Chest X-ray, PA view. Patient: 55 years old, sex M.
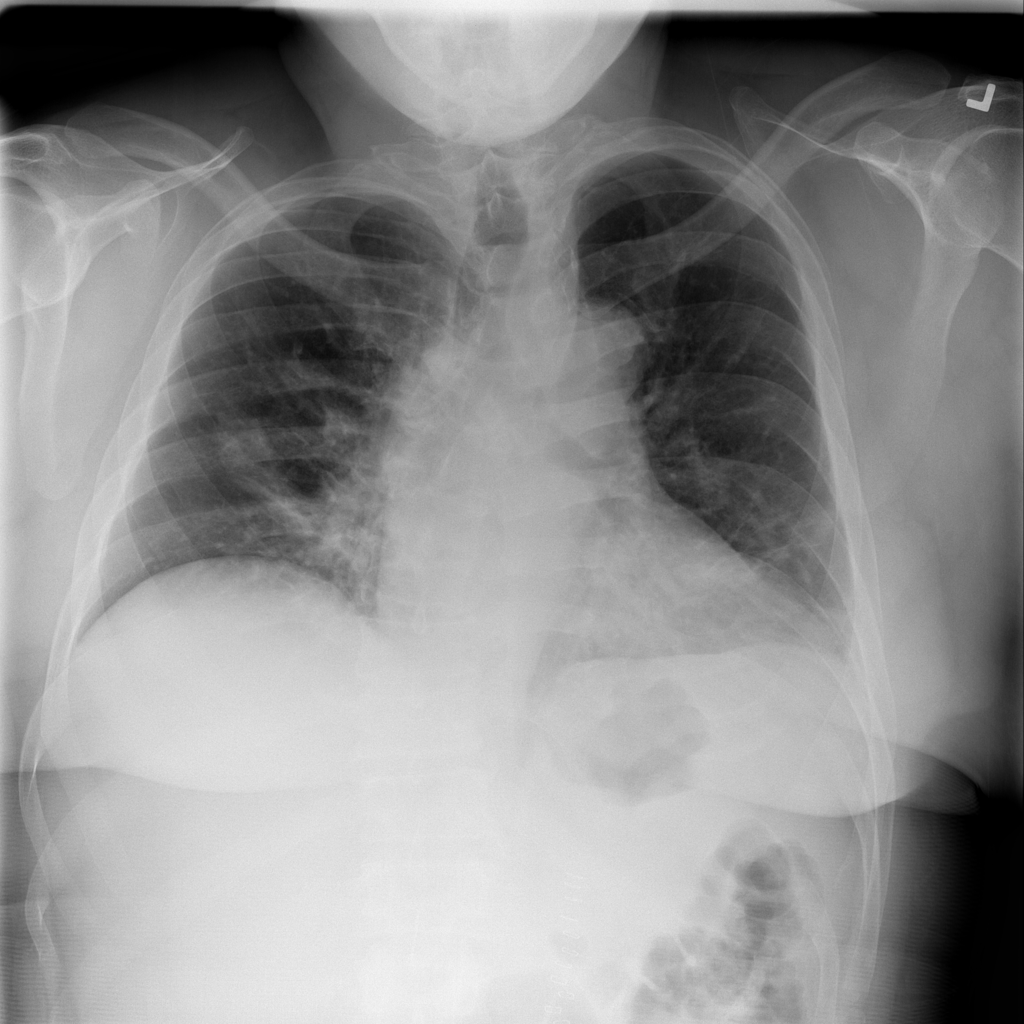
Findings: Atelectasis